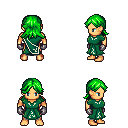
a pixel art fantasy rpg character, male body template, human, tanned skin, sash dress, white pants, green loose hair, metal gloves, four views (front, back, left, right), 2x2 character sprite sheet, small pixel art, hard edges, no anti-aliasing